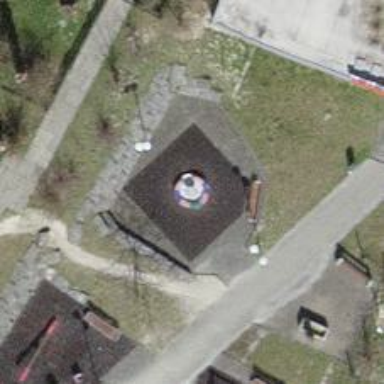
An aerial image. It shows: Playground with roundabout.